Interaction volume radius: 5 \u00c5
Interaction volume height: 10 \u00c5
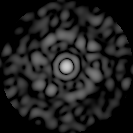
Disorder parameter: 0.8618